在$\text{Rt}\triangle ABC$中，$\angle ACB = 90^\circ$，点$P$是边$AB$上一点，连接$CP$。

(1) 如图1，如果$CP = AC$，求证：$AC^2 = \dfrac{1}{2}AP \cdot AB$；

(2) 以点$A$为圆心，$AC$长度为半径作$\odot A$，交线段$CP$于点$G$。

    $\textcircled{1}$ 如图2，如果点$G$是$\triangle ABC$的重心，求$\cos \angle ACP$的值；

    $\textcircled{2}$ 如图3，连接$BG$并延长，交边$AC$于点$D$，如果$BD$平分$\angle ABC$，$PB^2 = PG \cdot PC$，$CD = 2$，求$\odot A$的半径长。
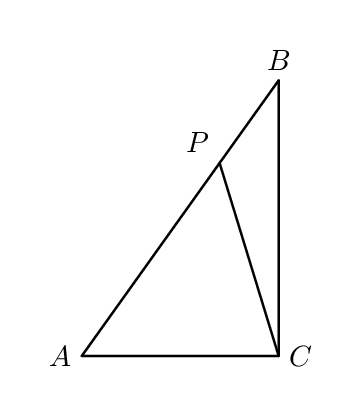
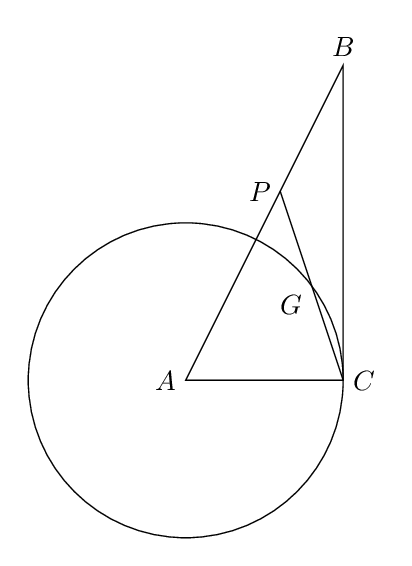
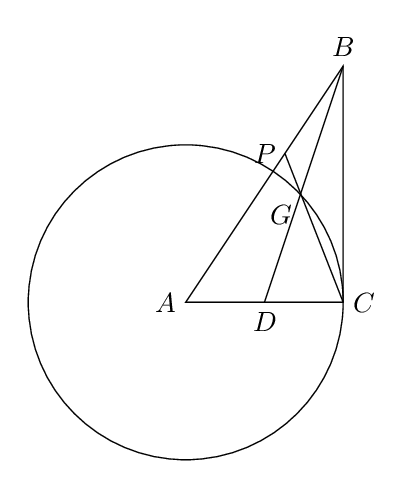
【解答】
【详解】
(1) 证明：过点$C$作$CD \perp AB$于点$D$，如图所示：

$\therefore \angle ADC = \angle ACB = 90^\circ$，

$\because \angle ACD + \angle A = \angle A + \angle B = 90^\circ$，

$\therefore \angle ACD = \angle B$，

$\therefore \triangle ACD \backsim \triangle ACB$，

$\therefore \dfrac{AC}{AB} = \dfrac{AD}{AC}$，

$\therefore AC^2 = AD \cdot AB$，

$\because CP = AC$，$CD \perp AB$，

$\therefore AD = \dfrac{1}{2}AP$，

$\therefore AC^2 = \dfrac{1}{2}AP \cdot AB$；

(2) 解：① 过点$A$作$AE \perp CP$于点$E$，如图所示：

$\therefore CE = EG = \dfrac{1}{2}CG$，

$\because$ 点$G$是$\triangle ABC$的重心，

$\therefore CP$是$\triangle ABC$的中线，且$\dfrac{CG}{GP} = 2$，

$\therefore CE = EG = GP$，$CP = AP = \dfrac{1}{2}AB$，

设$CE = EG = GP = x$，则有$CP = 3x = AP$，$PE = 2x$，

$\therefore$ 在$\text{Rt}\triangle AEP$中，由勾股定理得：$AE = \sqrt{AP^2 - PE^2} = \sqrt{5}x$，

在$\text{Rt}\triangle AEC$中，由勾股定理得：$AC = \sqrt{AE^2 + CE^2} = \sqrt{6}x$，

$\therefore \cos \angle ACP = \dfrac{CE}{AC} = \dfrac{\sqrt{6}}{6}$；

② $\because BD$平分$\angle ABC$，

$\therefore \angle ABD = \angle CBD = \dfrac{1}{2}\angle ABC$，

$\because PB^2 = PG \cdot PC$，且$\angle BPG = \angle CPB$，

$\therefore \triangle BPG \backsim \triangle CPB$，

$\therefore \angle PBG = \angle PCB = \angle CBD$，

$\therefore BG = CG$，

$\because \angle CBD + \angle CDB = \angle BCG + \angle GCD = 90^\circ$，

$\therefore \angle GDC = \angle GCD$，

$\therefore GD = CG = BG = \dfrac{1}{2}BD$，

过点$G$作$GQ \perp AC$于点$Q$，连接$AG$，如图所示：

$\therefore DQ = CQ = \dfrac{1}{2}CD = 1$，

$\therefore GQ = \dfrac{1}{2}BC$，

$\because AG = AC$，

$\therefore \angle ACG = \angle AGC = \angle GDC$，

$\therefore \triangle GDC \backsim \triangle AGC$，

$\therefore \angle GAC = \angle DGC = 2\angle CBD = \angle ABC$，$\dfrac{GC}{DC} = \dfrac{AC}{GC}$，

$\therefore GC^2 = CD \cdot AC$，

$\because \angle GQA = \angle ACB = 90^\circ$，

$\therefore \triangle AQG \backsim \triangle BCA$，

$\therefore \dfrac{GQ}{AC} = \dfrac{AQ}{BC}$，

设$AD = x$，则有$AQ = x + 1$，$AC = x + 2$，

$\therefore GC^2 = 2(x + 2)$，$\dfrac{1}{2}BC^2 = (x + 1)(x + 2)$，

$\therefore BD^2 = 4GC^2 = 8(x + 2)$，

$\therefore BC^2 = BD^2 - CD^2 = 8(x + 2) - 4$，

$\therefore 8(x + 2) - 4 = 2(x + 1)(x + 2)$，

解得：$x = \dfrac{1 + \sqrt{17}}{2}$（负根舍去），

$\therefore AC = \dfrac{1 + \sqrt{17}}{2} + 2 = \dfrac{5 + \sqrt{17}}{2}$，

即$\odot A$的半径长为$\dfrac{5 + \sqrt{17}}{2}$。
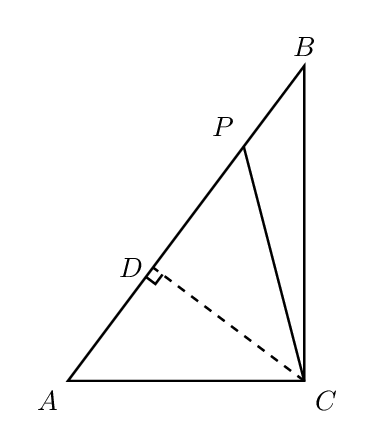
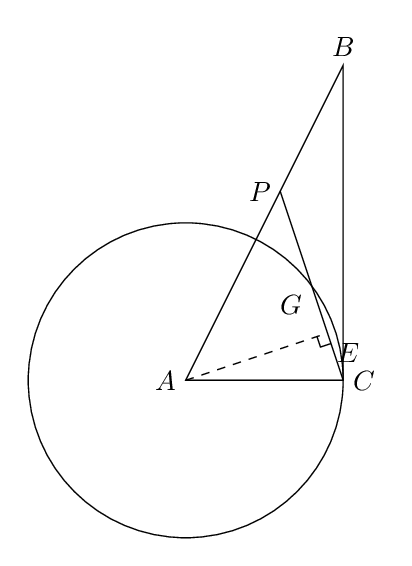
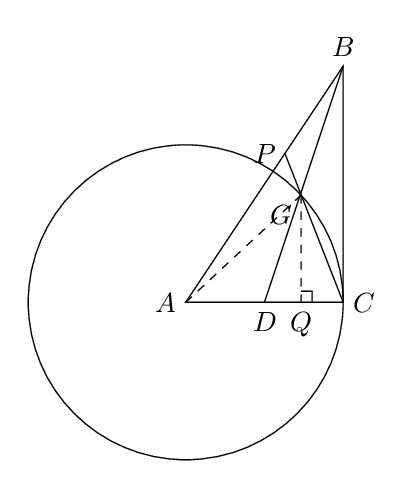